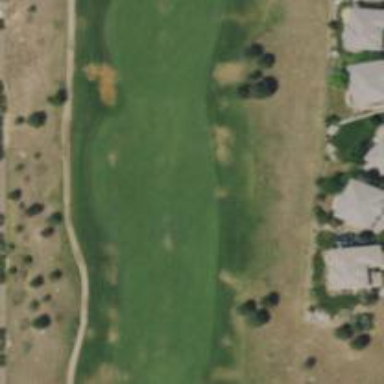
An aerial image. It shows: Golf hole.